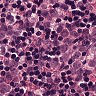
Metastatic tissue present: yes